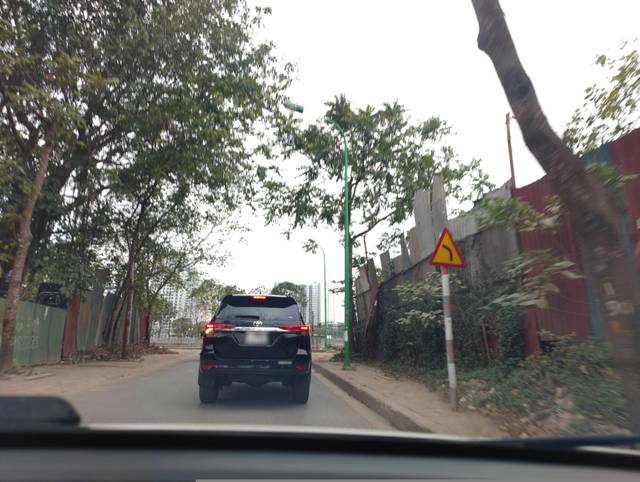
Region: Vietnam
Coordinates: 20.974, 105.832